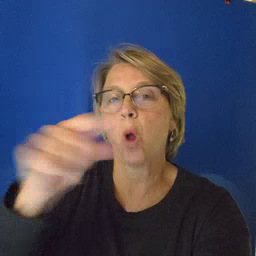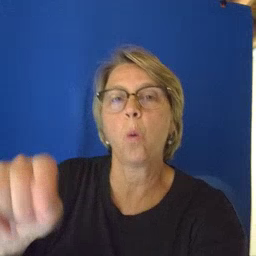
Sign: go